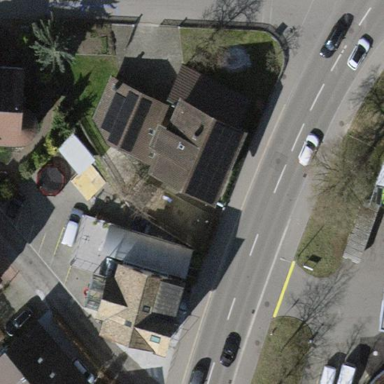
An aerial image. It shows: Detached building.